Question: Here is the page url <URL>
I've used jqueryUI for the slider. But it isn't working. I've loaded jquery and jquery UI before the custom.js script.

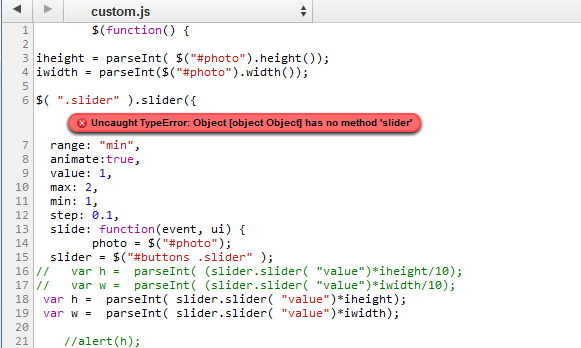
Answer: You have multiple instances of jQuery on your page.
Your jQuery UI Slider Plugin is attaching to 'window.jQuery' (which is version 1.6.2), but your custom.js code is trying to run against 'window.$' (which is version 1.6.4).
You need to either:
- - - <URL>'$'